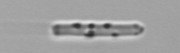
Label: Cerataulina_pelagica